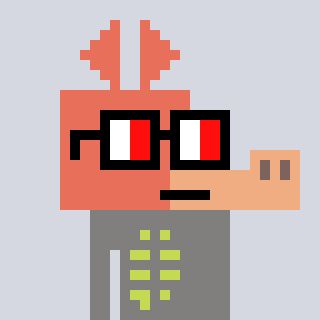
a pixel art character with square glasses with black frames and red eyes, a aardvark-shaped head and a bluegrey-colored body on a cool background